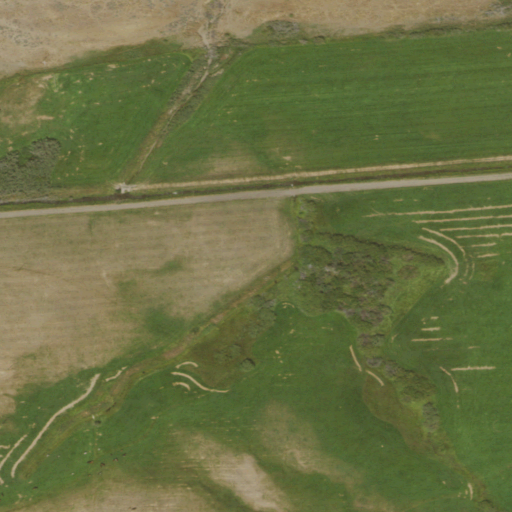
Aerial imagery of valley in Nevada named Cottonwood Canyon containing herbaceous wetlands and woody wetlands